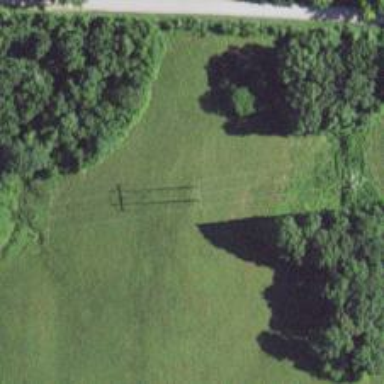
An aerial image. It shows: H-frame designed tower for power lines.